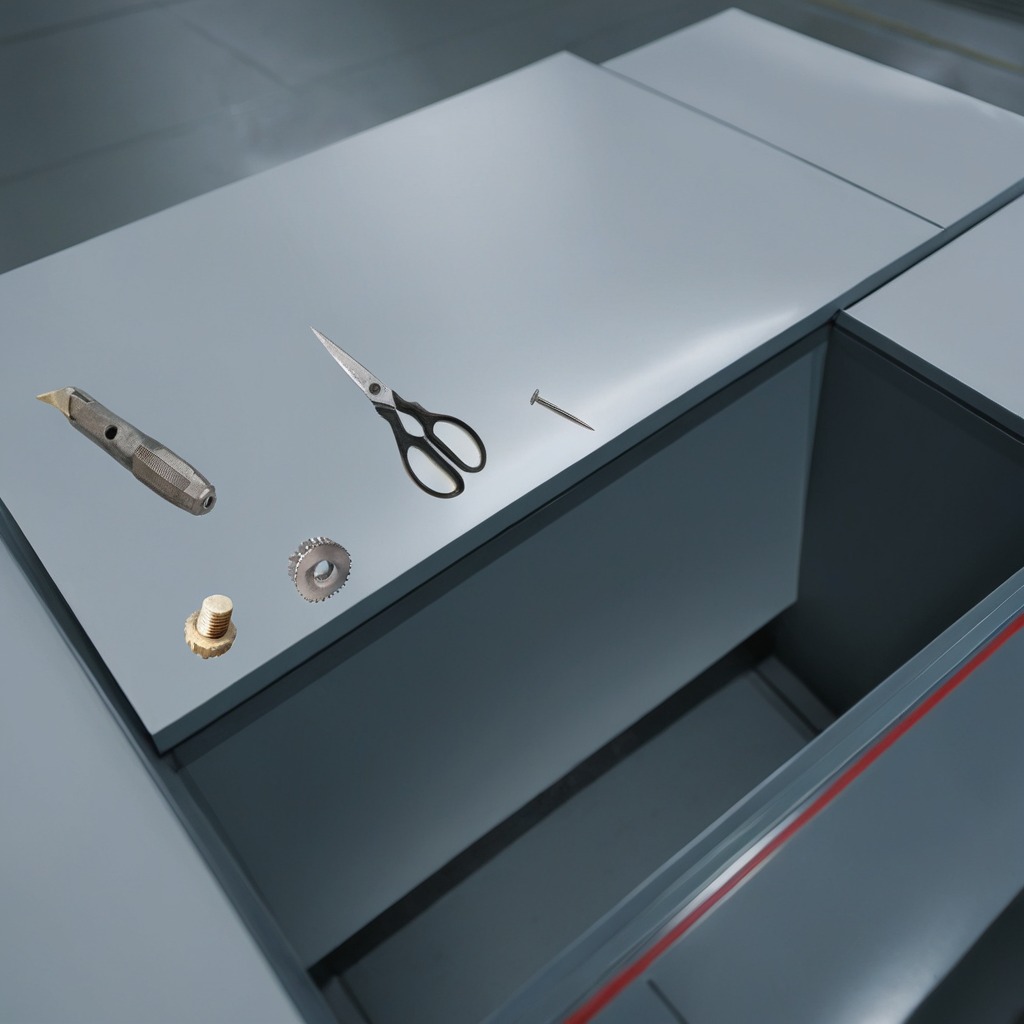
A steel gear with teeth, a utility knife, a metal machine screw, an iron nail, and a pair of scissors are lying on the toolbox surface.